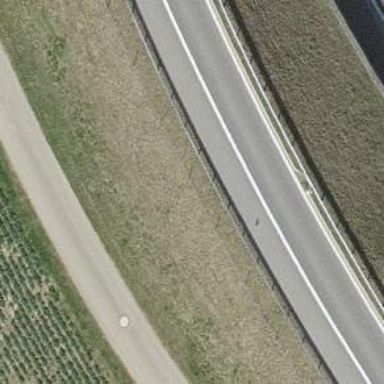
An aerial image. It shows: Motorway link.